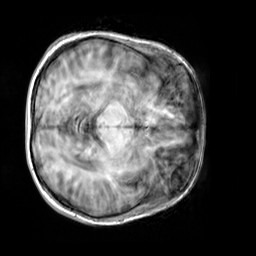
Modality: T1w
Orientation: axial
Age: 29
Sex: female
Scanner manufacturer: siemens
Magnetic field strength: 3 T
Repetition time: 2.3 s
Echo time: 0.00303 s